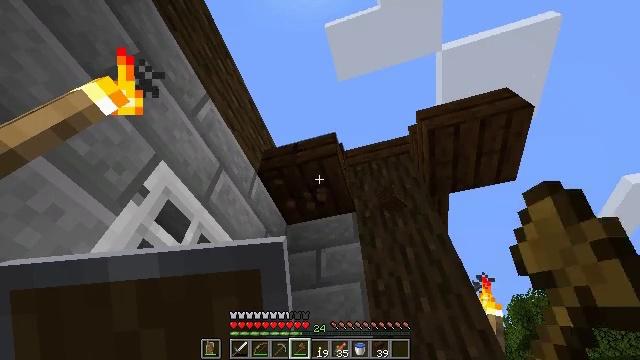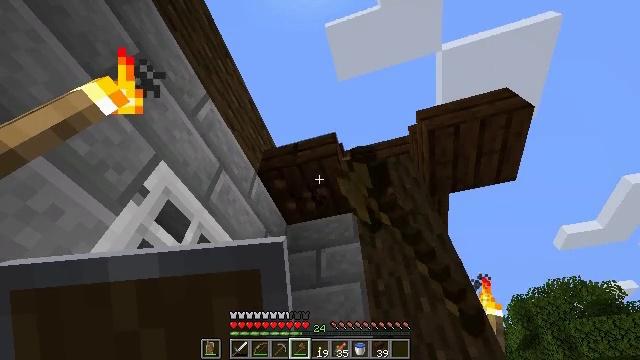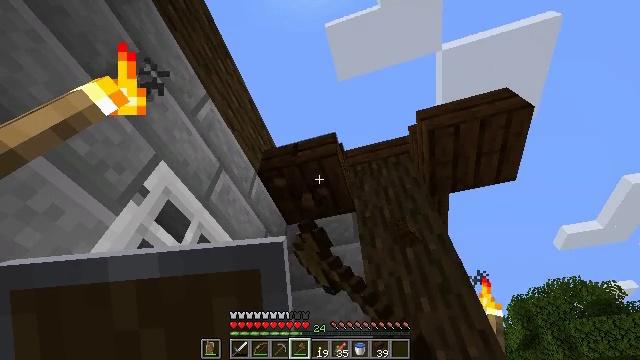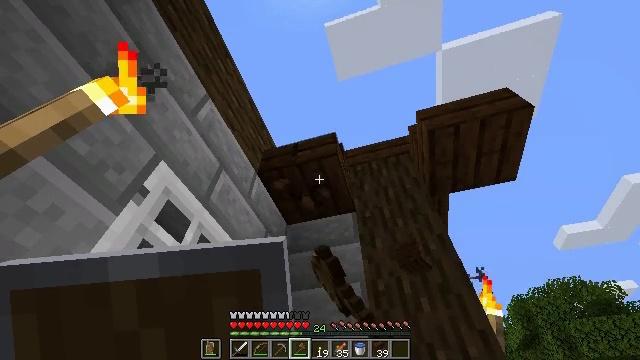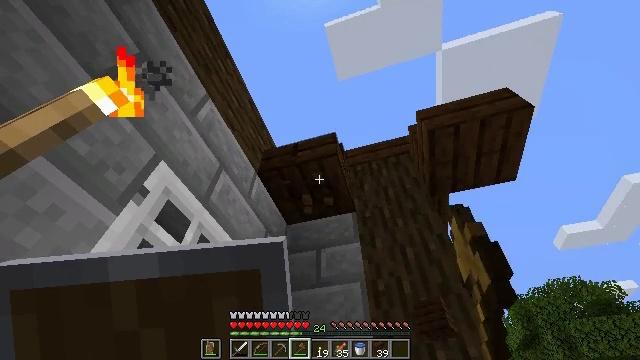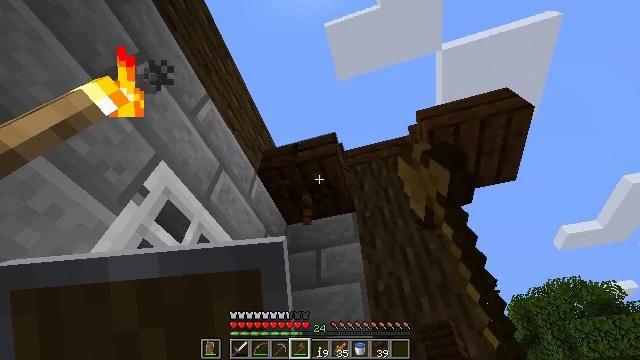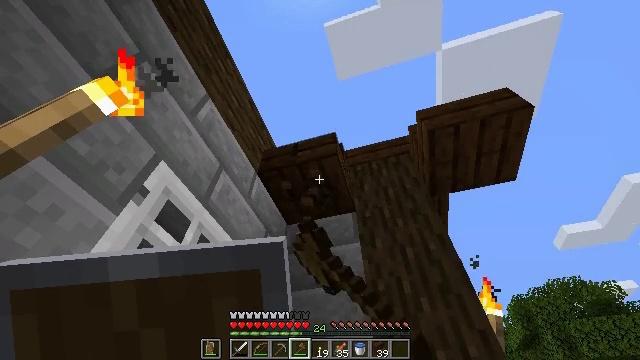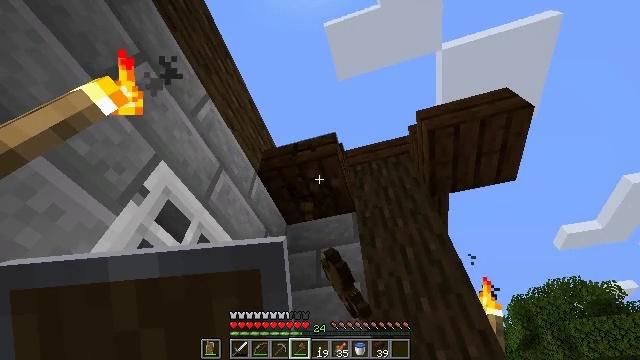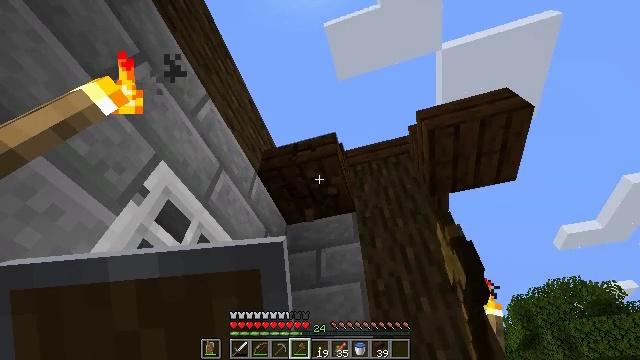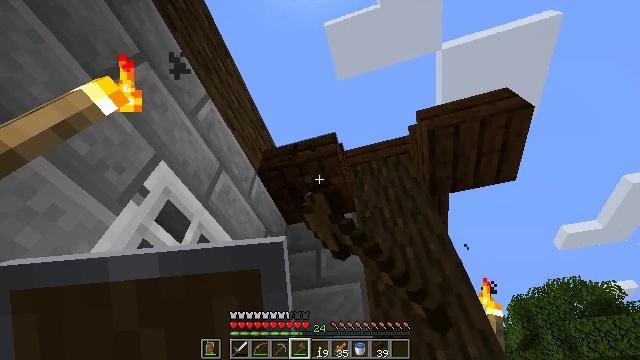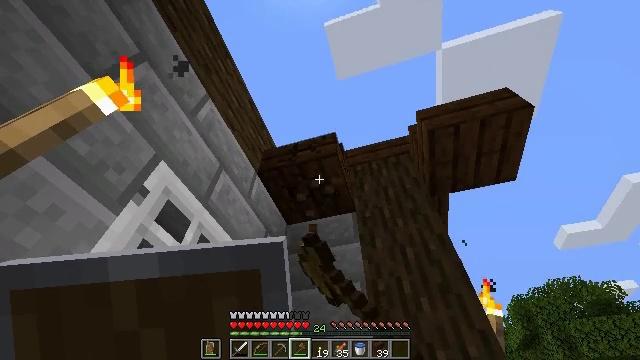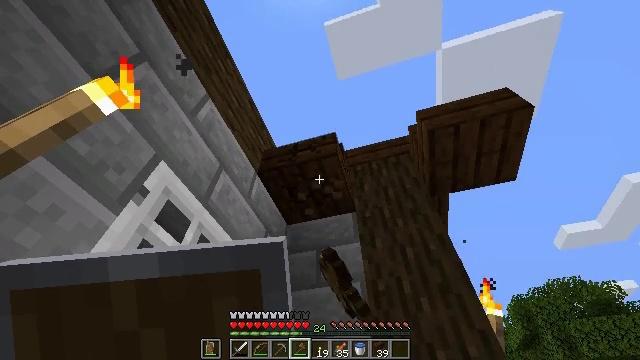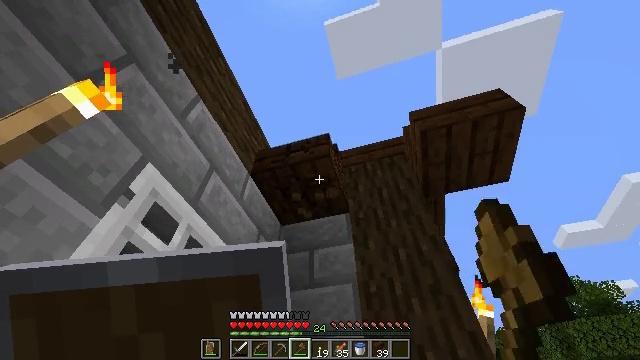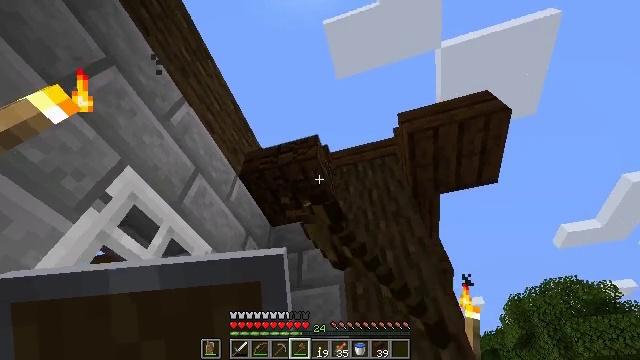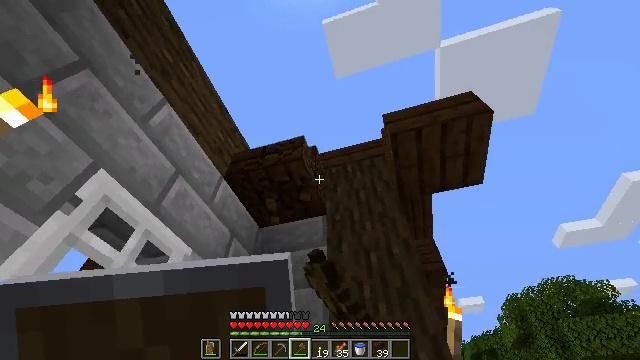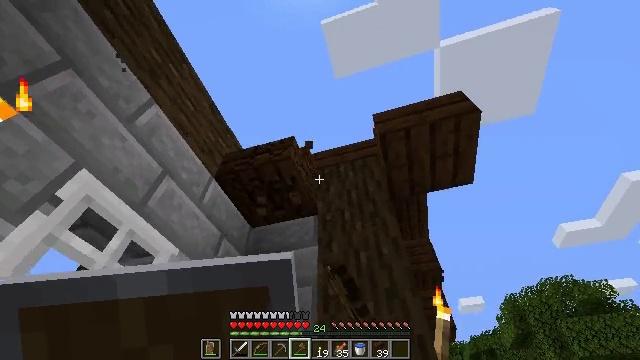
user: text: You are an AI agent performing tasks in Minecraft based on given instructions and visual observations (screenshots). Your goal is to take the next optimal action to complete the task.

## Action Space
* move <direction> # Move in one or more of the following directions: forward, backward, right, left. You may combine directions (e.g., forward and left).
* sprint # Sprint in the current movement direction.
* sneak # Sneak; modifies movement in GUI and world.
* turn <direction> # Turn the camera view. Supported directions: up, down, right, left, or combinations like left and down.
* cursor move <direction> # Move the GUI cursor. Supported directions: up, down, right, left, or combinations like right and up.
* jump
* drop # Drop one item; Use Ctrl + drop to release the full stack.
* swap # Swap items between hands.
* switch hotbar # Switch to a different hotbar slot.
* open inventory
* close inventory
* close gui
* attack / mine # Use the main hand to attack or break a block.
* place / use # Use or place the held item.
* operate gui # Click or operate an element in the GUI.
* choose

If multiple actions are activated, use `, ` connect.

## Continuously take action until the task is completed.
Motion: motion action
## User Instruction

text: Attack the dark oak stairs to gather the materials.
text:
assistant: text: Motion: attack / mine
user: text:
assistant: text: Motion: attack / mine
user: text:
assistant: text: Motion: attack / mine
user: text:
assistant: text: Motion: attack / mine
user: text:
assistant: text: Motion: attack / mine
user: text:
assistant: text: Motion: attack / mine
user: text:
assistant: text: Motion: attack / mine
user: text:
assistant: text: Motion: attack / mine
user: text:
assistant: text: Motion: attack / mine
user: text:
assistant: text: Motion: attack / mine
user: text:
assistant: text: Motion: attack / mine
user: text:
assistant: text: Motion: move right, attack / mine
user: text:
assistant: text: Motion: move right, attack / mine
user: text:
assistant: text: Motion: move right, attack / mine
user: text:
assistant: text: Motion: move right, attack / mine
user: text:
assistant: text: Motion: move right, attack / mine
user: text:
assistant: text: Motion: move right, turn left, attack / mine
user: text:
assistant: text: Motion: move right, turn left and down, attack / mine
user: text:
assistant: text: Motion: attack / mine
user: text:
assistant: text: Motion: attack / mine
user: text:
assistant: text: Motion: attack / mine
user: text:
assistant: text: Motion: attack / mine
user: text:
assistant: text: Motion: attack / mine
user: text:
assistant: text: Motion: attack / mine
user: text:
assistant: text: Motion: turn left, attack / mine
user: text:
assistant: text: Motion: attack / mine
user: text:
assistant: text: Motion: attack / mine
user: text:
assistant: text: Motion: attack / mine
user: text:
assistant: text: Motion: attack / mine
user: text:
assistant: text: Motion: attack / mine